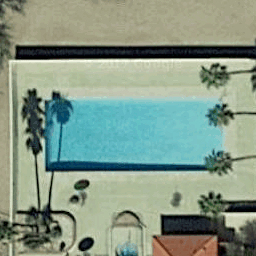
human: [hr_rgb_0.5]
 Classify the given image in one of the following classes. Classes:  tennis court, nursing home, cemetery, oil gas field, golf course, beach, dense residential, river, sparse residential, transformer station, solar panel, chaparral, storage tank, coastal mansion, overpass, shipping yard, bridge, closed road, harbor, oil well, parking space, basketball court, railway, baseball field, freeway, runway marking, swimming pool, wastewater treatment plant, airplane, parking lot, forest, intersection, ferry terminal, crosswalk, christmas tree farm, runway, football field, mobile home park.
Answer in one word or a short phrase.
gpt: swimming pool